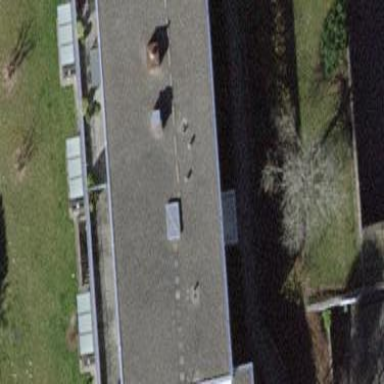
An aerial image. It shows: Building with flat roof.